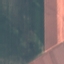
Land use / land cover class: AnnualCrop